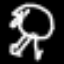
Label: frog